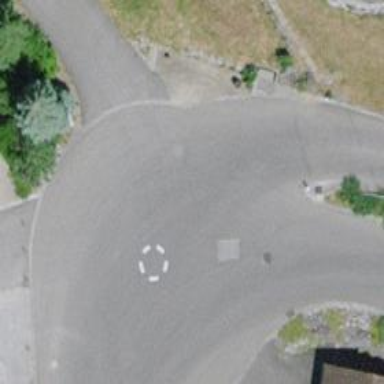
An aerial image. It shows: Mini roundabout on the road.